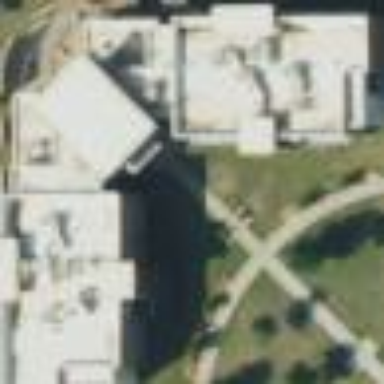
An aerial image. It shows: Dormitory building.